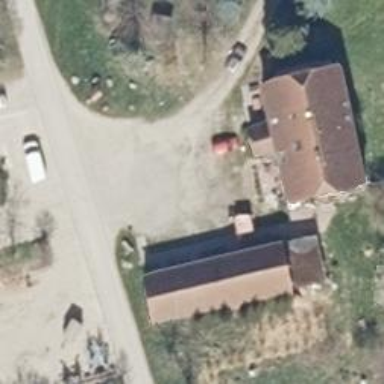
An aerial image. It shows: Farm shop.